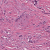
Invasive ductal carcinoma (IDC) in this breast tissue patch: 1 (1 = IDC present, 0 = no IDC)